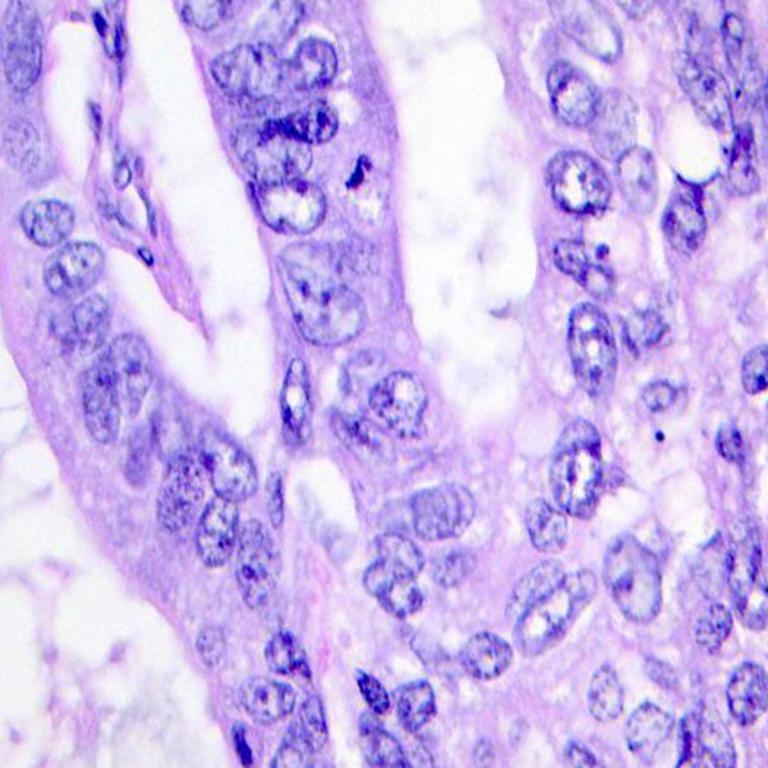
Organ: colon
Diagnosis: adenocarcinomas